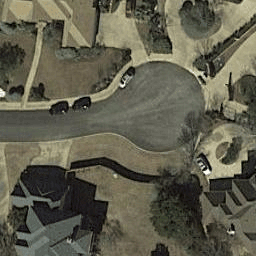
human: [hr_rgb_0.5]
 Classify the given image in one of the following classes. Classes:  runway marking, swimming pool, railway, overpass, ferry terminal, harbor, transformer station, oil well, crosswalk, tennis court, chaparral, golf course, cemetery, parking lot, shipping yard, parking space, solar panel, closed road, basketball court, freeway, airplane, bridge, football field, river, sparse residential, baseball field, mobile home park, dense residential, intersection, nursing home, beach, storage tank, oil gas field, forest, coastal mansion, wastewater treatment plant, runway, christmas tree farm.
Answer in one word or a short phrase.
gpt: closed road